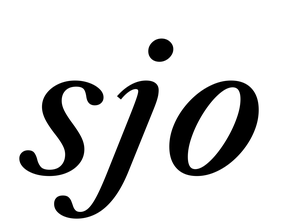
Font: LibreCaslonText-Italic_Medium_Italic